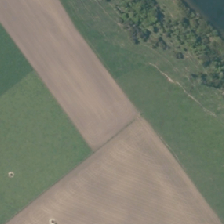
Land cover: shortrotation_cropland